Brain MRI, t2w sequence, axial 2D slice.
Patient: age 33, sex F, weight 78 kg, height 1.78 m
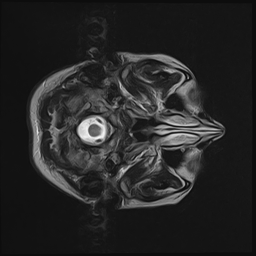